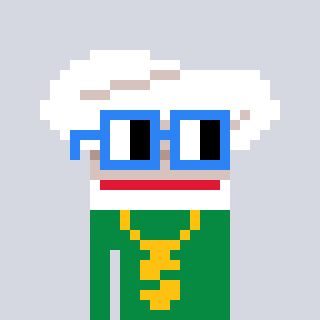
a pixel art character with square blue glasses, a chef hat-shaped head and a green-colored body on a cool background